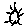
Label: sun